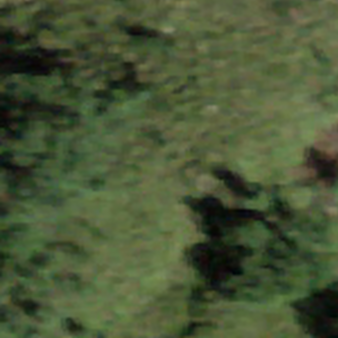
Label: other